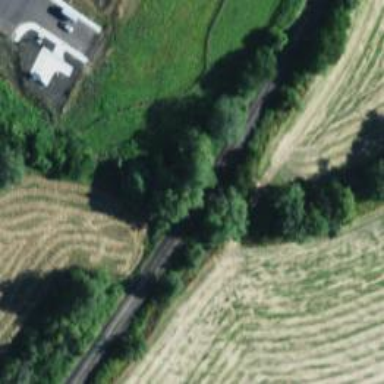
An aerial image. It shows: Railway track.